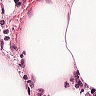
Metastatic tissue present: no